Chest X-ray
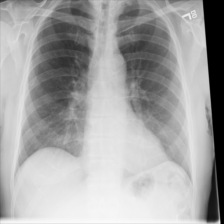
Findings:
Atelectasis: negative
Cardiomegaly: negative
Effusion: negative
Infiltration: negative
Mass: negative
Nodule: negative
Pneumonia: negative
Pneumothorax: negative
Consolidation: negative
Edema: negative
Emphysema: negative
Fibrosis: negative
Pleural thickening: negative
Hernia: negative